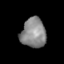
Tissue: skin
Cell type: Epithelial cells
Senescence score: 0.9722
Nuclear area (px): 725
Mean DAPI intensity: 135.851